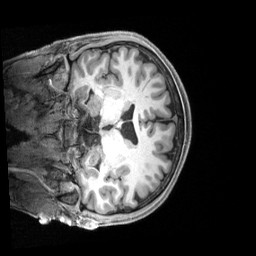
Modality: T1w
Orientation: coronal
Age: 21
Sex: male
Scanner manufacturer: siemens
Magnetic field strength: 3 T
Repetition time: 2.4 s
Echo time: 0.00219 s